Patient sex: F
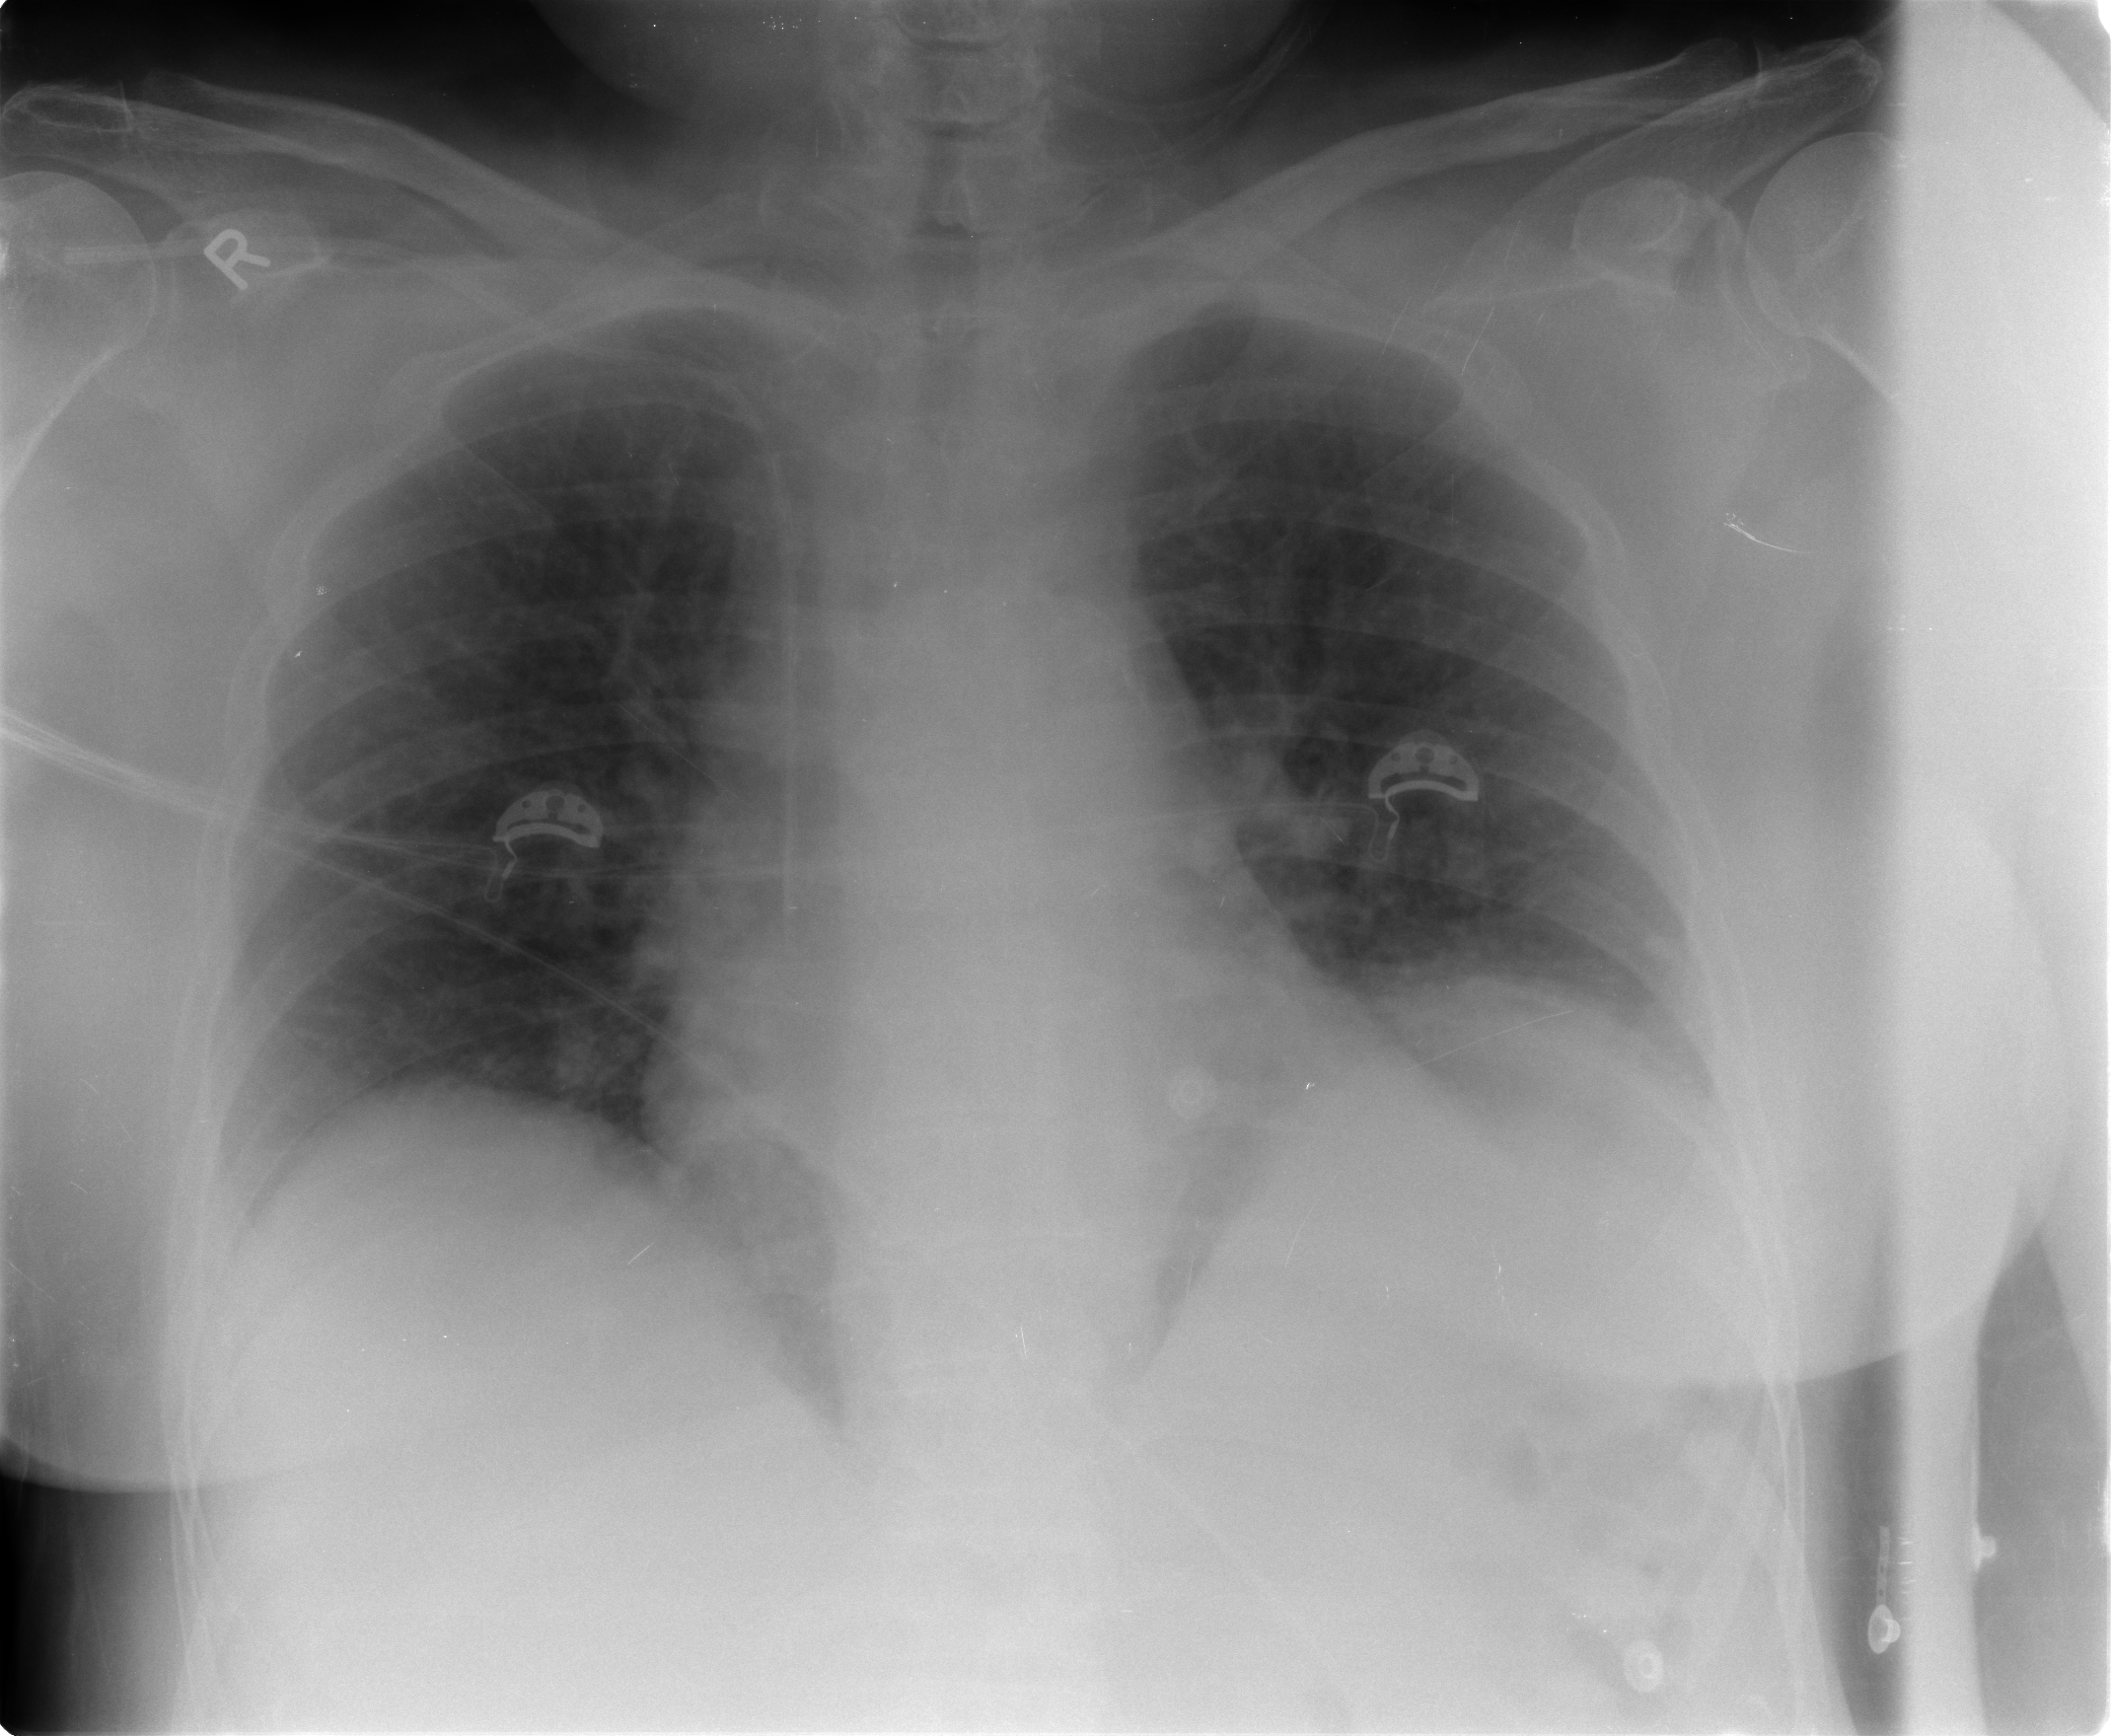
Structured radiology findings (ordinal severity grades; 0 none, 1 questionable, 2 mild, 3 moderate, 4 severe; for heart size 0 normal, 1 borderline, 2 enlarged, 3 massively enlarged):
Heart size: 0
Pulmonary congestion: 2
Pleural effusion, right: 0
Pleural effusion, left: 0
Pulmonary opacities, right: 0
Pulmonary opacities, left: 0
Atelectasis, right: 2
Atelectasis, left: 2